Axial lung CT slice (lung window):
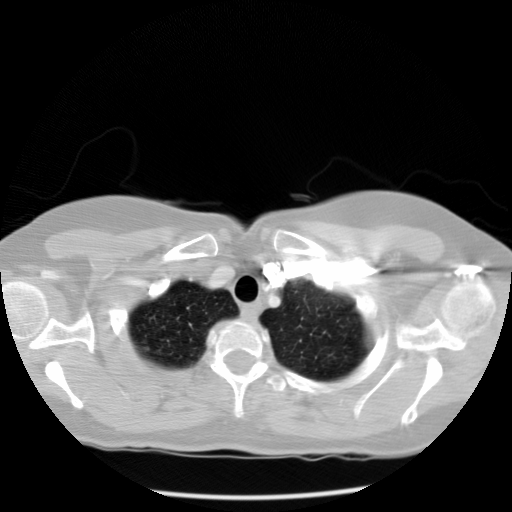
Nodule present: no